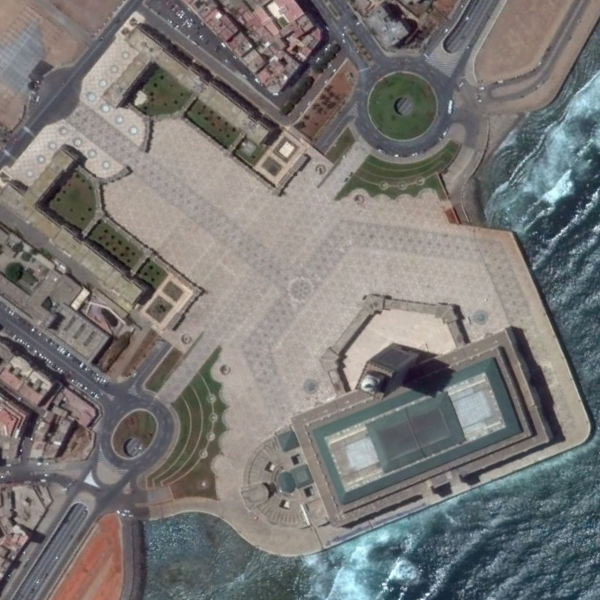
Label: Square